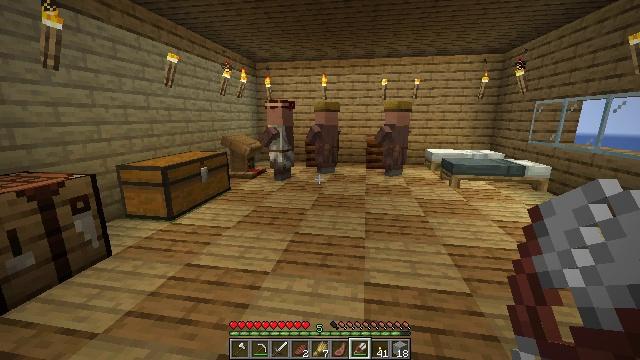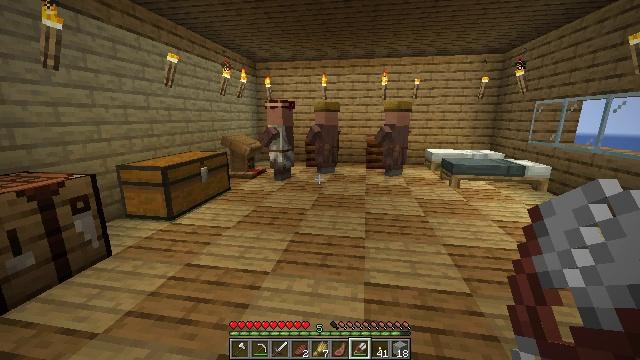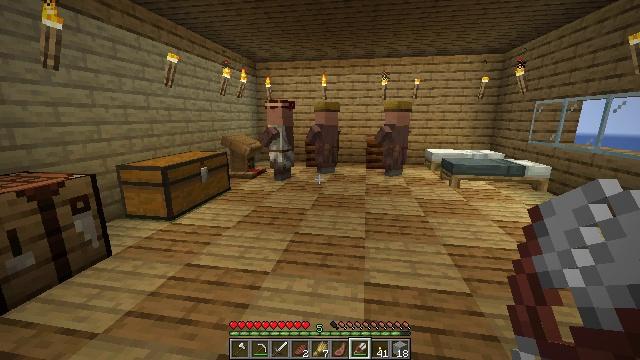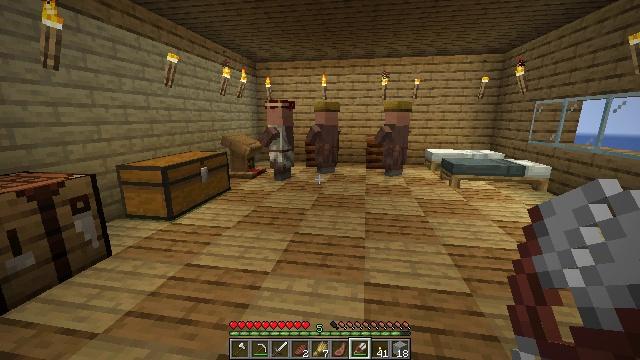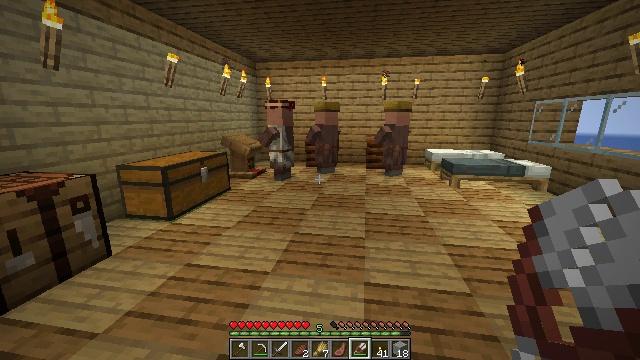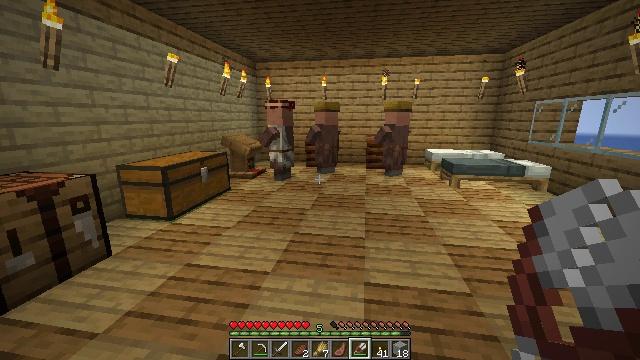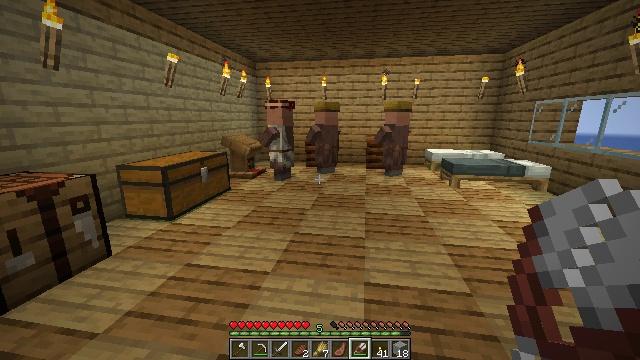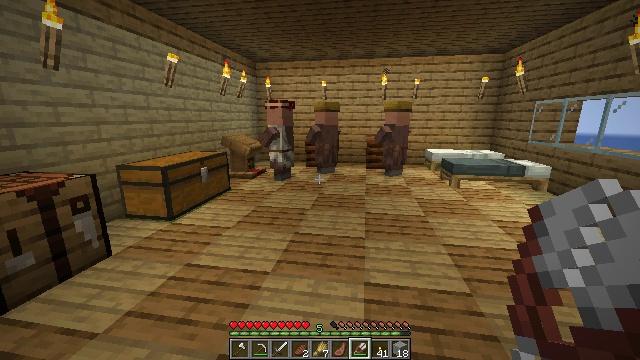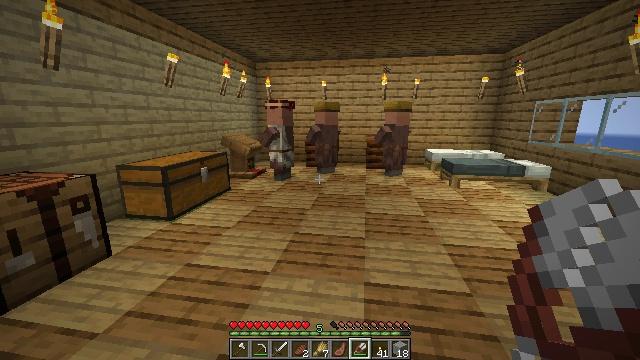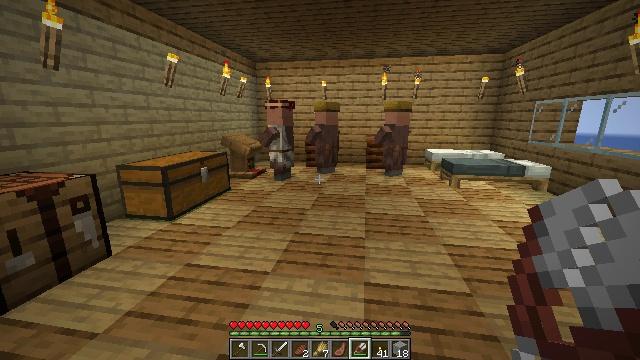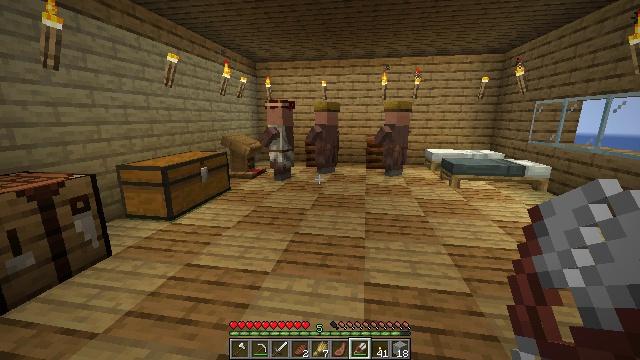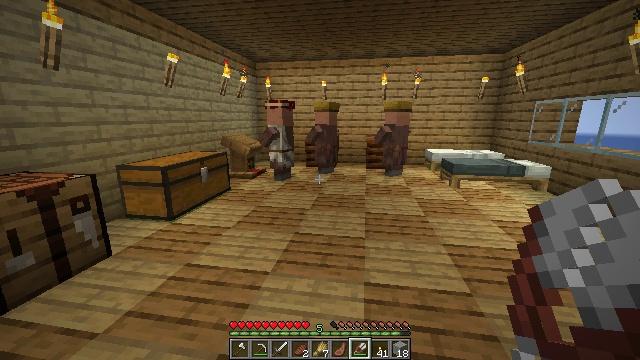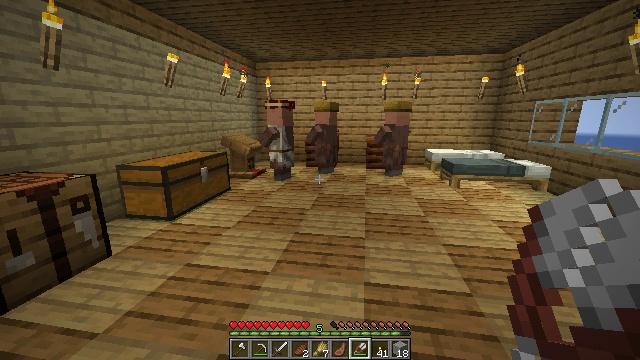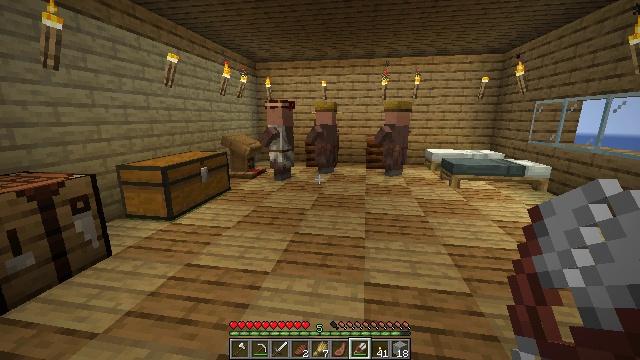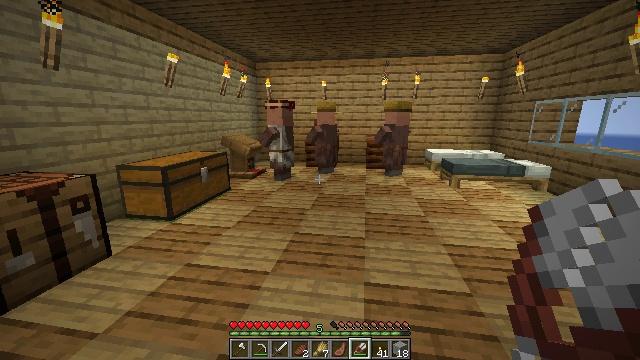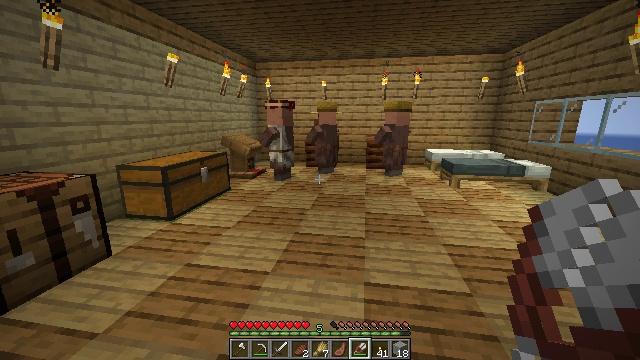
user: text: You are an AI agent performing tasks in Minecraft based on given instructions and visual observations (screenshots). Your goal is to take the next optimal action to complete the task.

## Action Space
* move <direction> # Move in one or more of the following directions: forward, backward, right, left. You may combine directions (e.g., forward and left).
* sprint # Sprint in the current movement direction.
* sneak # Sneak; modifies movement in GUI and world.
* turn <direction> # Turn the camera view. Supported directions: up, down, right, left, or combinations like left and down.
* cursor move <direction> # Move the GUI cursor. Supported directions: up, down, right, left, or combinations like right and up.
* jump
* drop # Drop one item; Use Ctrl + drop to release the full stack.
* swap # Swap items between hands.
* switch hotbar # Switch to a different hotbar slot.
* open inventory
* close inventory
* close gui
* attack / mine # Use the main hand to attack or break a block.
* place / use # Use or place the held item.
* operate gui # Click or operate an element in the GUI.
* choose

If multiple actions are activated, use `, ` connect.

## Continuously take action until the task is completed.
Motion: motion action
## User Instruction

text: Craft the gray bed in the crafting table.
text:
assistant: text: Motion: no_op
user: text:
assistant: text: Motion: no_op
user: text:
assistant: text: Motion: no_op
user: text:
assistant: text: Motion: no_op
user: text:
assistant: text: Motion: no_op
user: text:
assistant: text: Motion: no_op
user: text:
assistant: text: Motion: no_op
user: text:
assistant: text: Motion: no_op
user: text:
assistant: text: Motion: no_op
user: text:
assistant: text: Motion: no_op
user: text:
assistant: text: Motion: no_op
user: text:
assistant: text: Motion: no_op
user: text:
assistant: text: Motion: no_op
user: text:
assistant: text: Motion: no_op
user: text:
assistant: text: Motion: no_op
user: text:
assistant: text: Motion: no_op
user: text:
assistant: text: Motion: no_op
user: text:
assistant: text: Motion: no_op
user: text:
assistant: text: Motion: no_op
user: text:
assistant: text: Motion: no_op
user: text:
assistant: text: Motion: no_op
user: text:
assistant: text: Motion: no_op
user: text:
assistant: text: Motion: no_op
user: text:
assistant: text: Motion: no_op
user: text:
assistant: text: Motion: no_op
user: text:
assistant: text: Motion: no_op
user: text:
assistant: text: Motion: no_op
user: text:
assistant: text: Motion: no_op
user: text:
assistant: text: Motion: no_op
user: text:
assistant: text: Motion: no_op